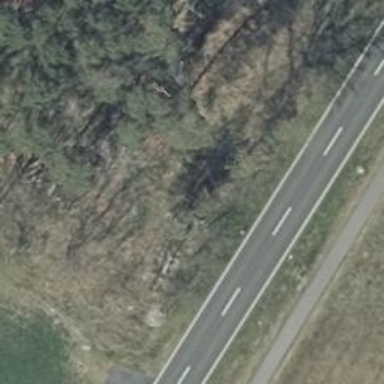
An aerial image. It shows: Tertiary road with asphalt surface.